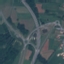
Land use / land cover: Highway